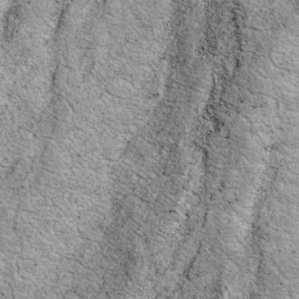
Label: non_frost